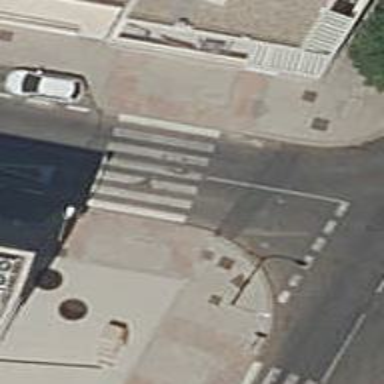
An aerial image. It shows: Zebra crossing on footway.